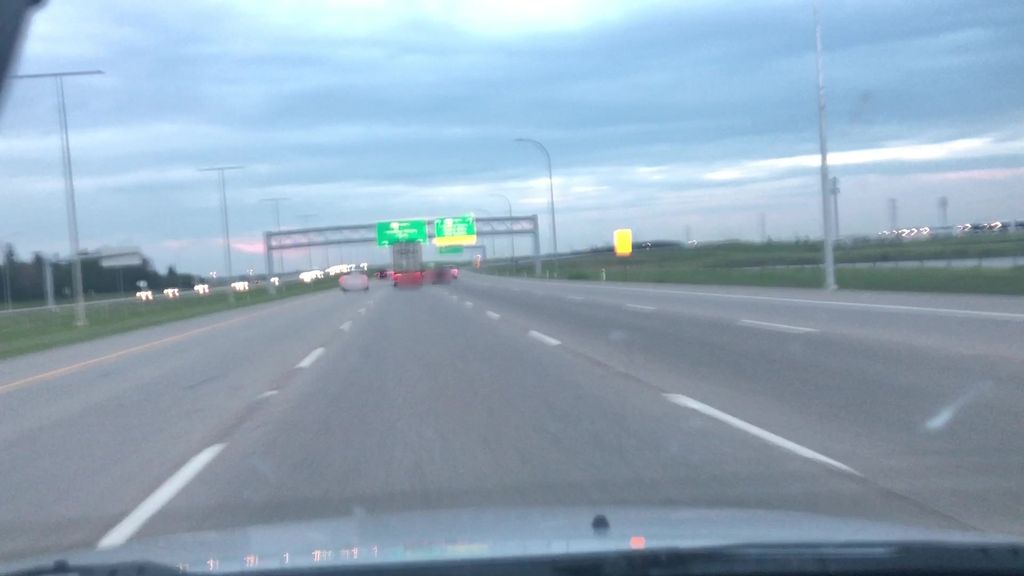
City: edmonton